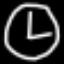
Label: clock